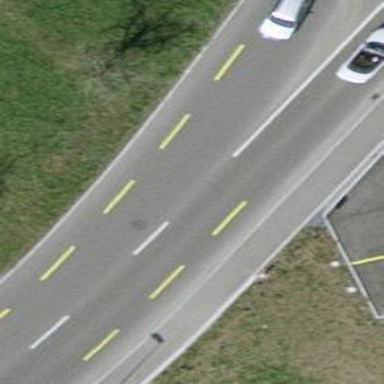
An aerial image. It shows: Secondary road with asphalt surface and sidewalk on the left.